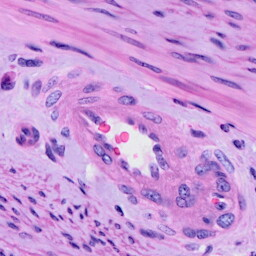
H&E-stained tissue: Cervix